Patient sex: M
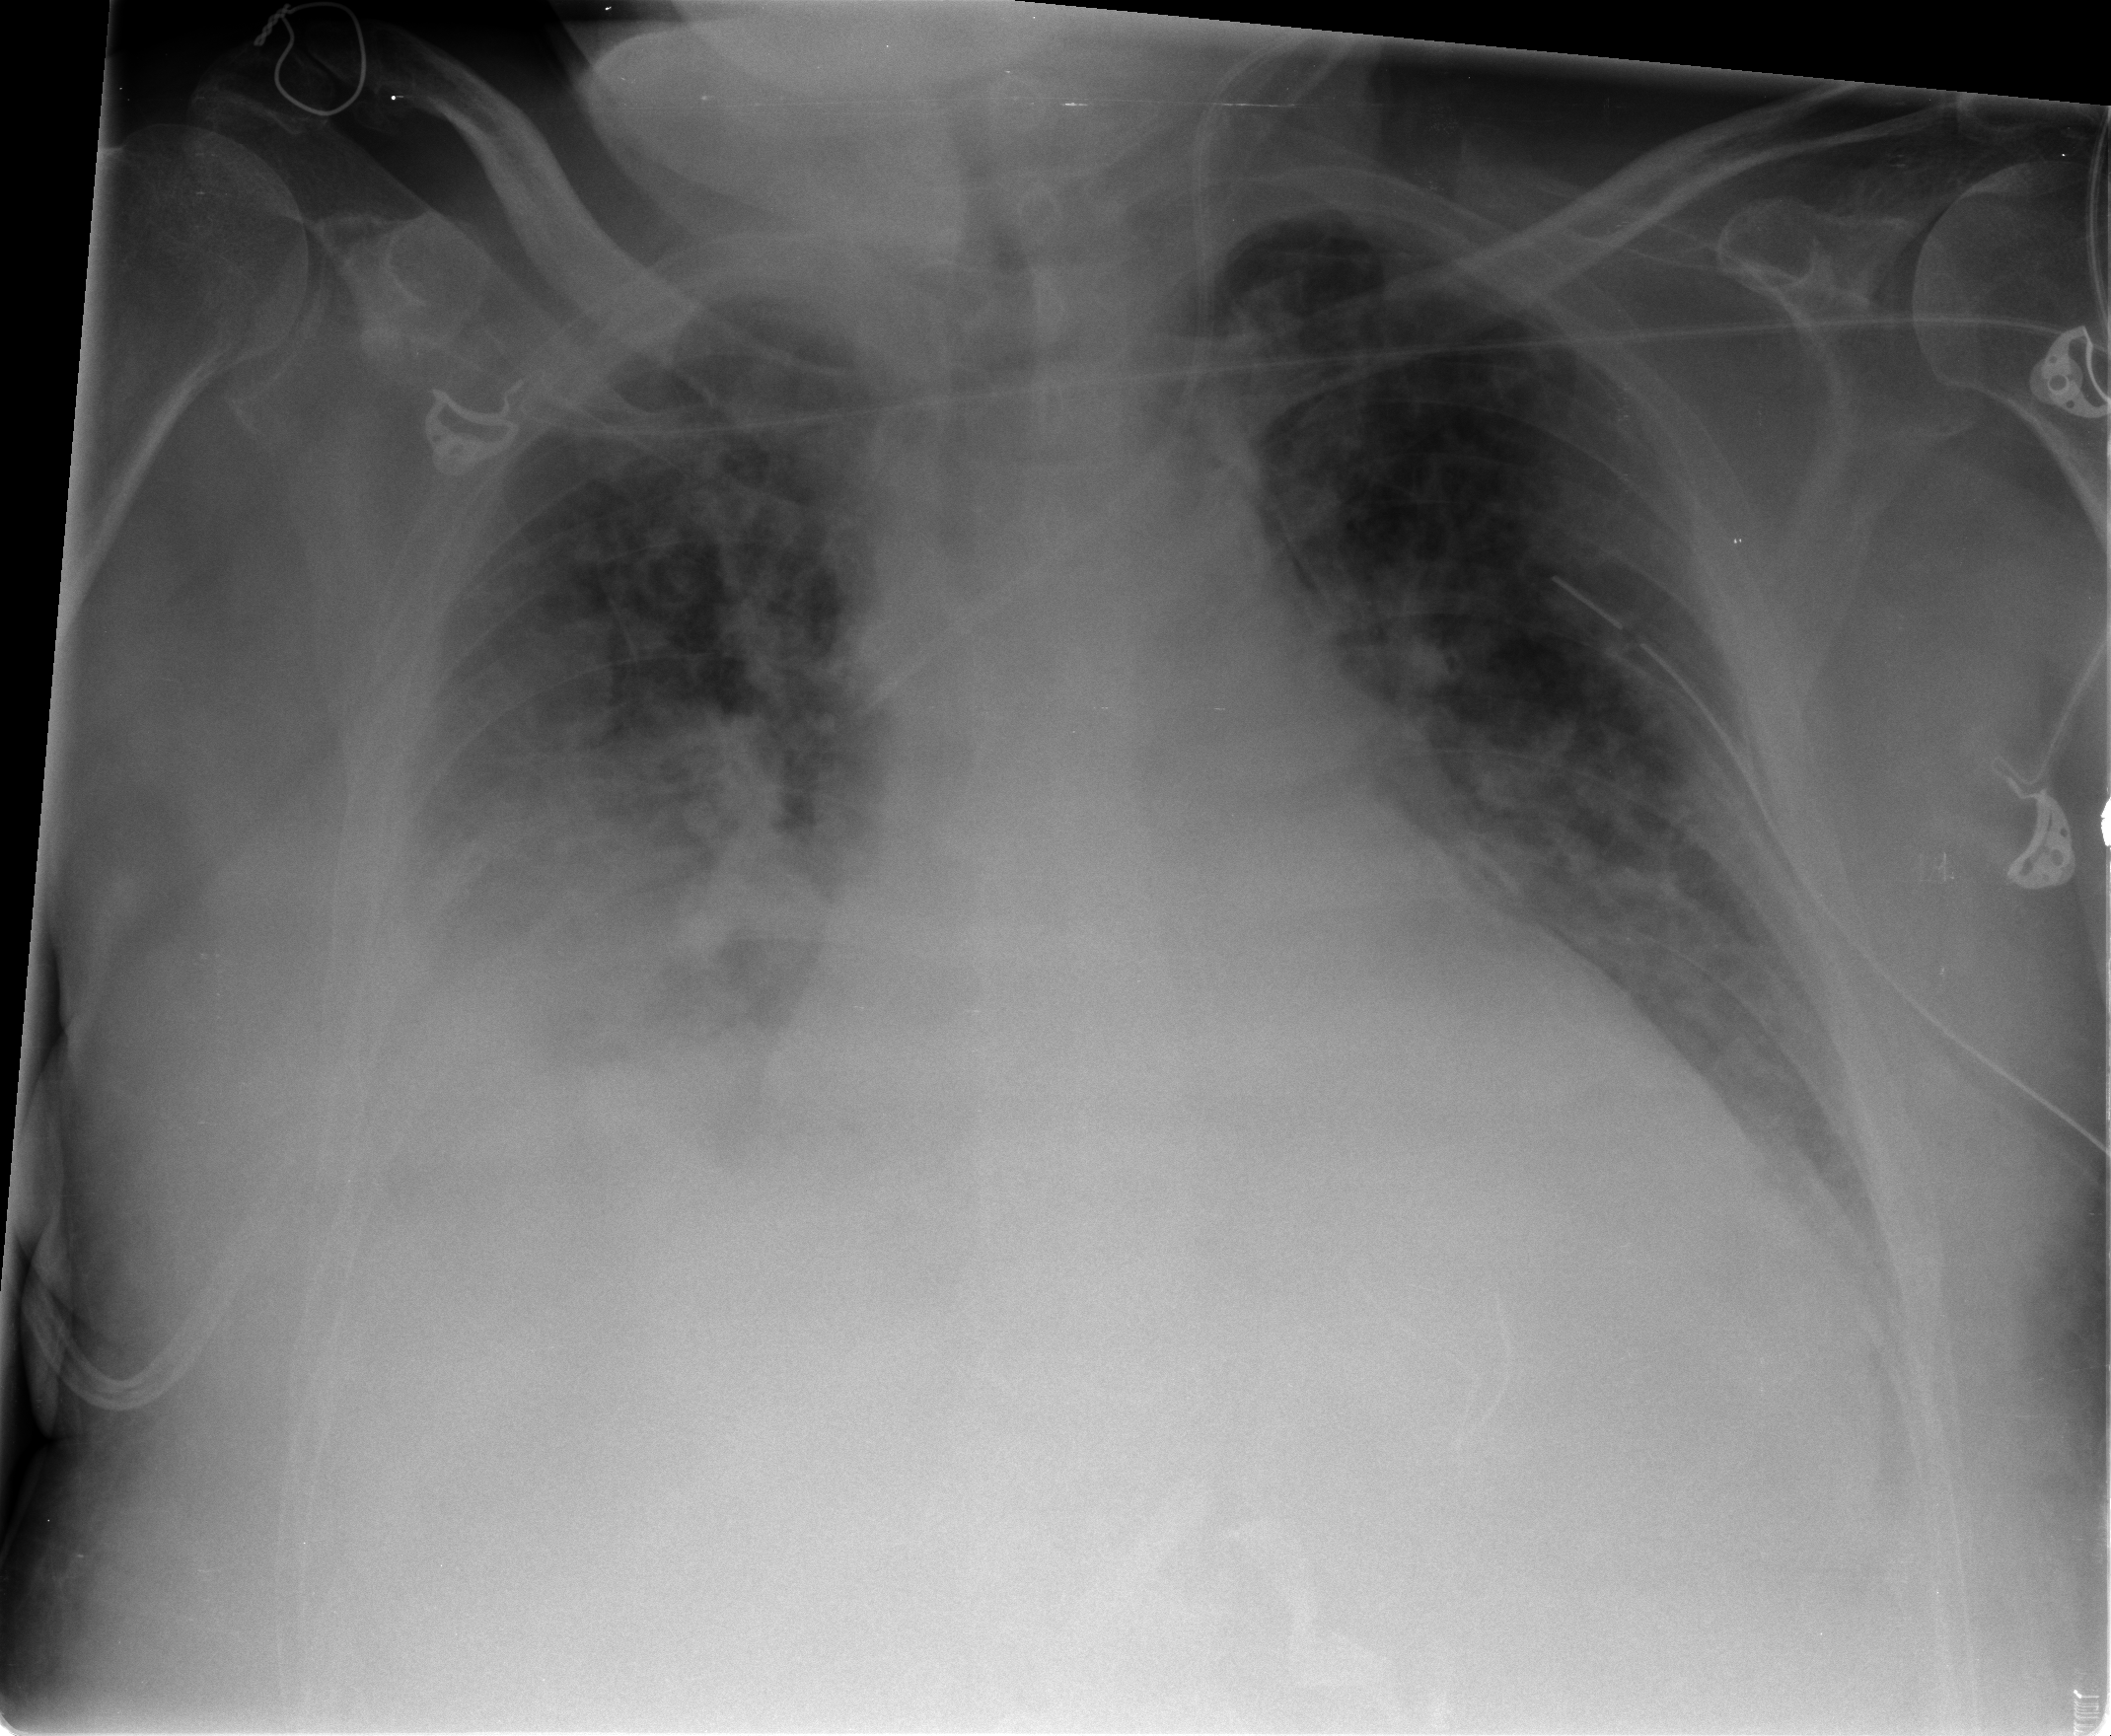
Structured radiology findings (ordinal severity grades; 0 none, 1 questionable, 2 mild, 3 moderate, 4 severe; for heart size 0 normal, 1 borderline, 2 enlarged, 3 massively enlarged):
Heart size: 3
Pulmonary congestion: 3
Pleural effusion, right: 2
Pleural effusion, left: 0
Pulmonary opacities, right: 3
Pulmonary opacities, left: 2
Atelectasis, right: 3
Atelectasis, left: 2